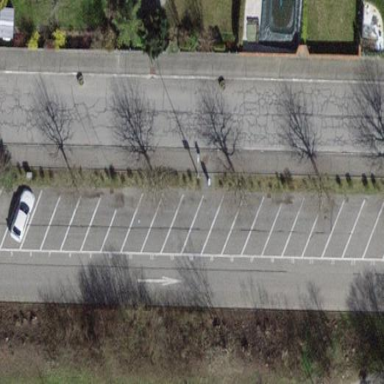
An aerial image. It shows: Parking area with surface.